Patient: sex M, age 72
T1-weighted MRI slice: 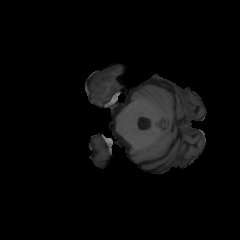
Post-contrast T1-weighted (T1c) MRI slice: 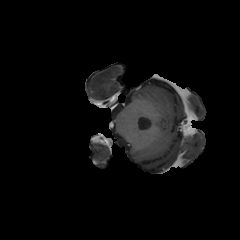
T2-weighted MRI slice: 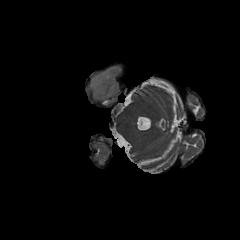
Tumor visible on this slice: yes
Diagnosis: Glioblastoma, IDH-wildtype
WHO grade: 4